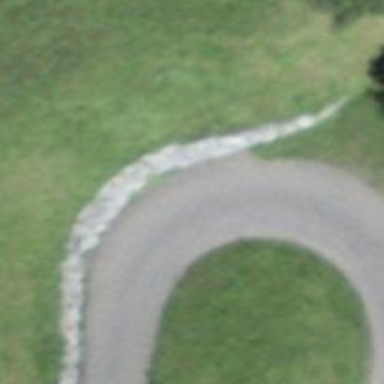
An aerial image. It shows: Retaining wall.